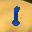
Label: 1